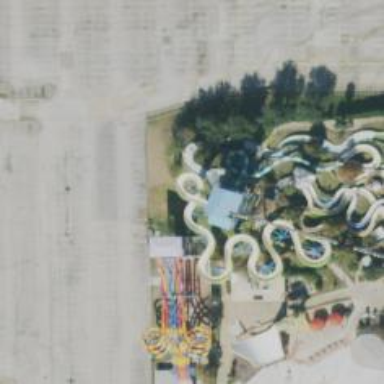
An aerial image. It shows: Water slide attraction.